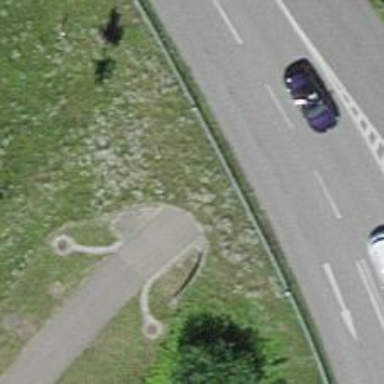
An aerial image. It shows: Tunnel with asphalt path running through it.